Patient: sex F, age 66
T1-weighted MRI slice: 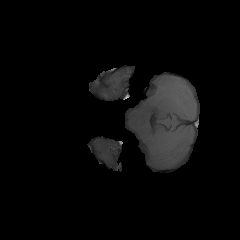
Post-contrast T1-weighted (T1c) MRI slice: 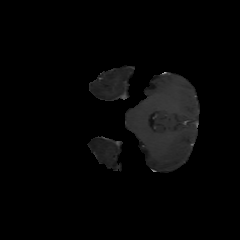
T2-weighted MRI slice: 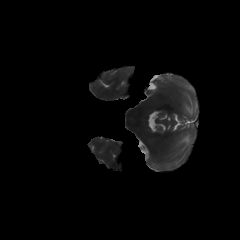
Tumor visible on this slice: no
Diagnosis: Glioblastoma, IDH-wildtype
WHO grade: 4